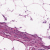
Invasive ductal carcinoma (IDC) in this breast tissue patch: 0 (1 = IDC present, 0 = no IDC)